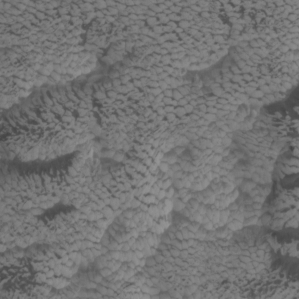
Label: non_frost